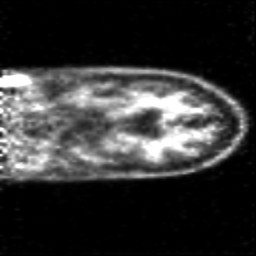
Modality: PET
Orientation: coronal
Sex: female
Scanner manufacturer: siemens